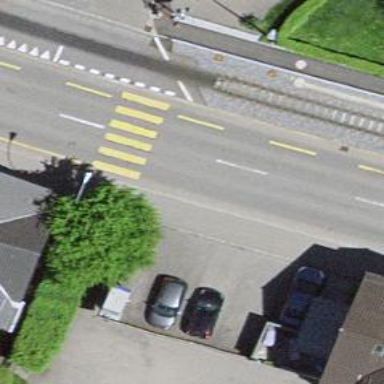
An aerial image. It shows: Secondary road with asphalt surface and dedicated cycle lane on the left.